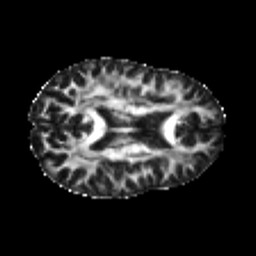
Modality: FA
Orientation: axial
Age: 24
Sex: female
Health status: healthy
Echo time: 0.074 s